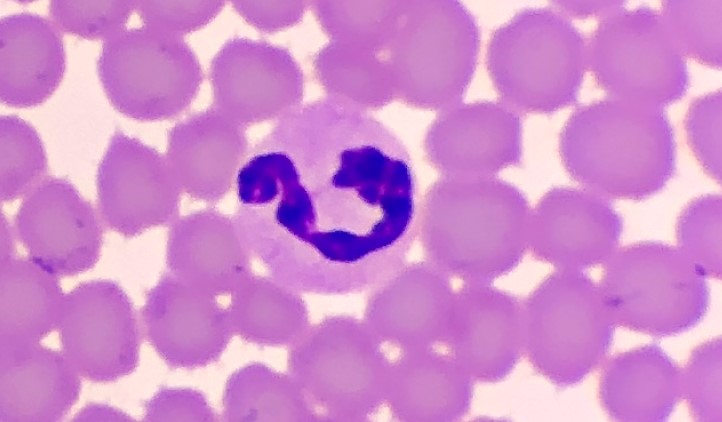
White blood cell type: Neutrophil